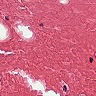
Metastatic tissue present: no